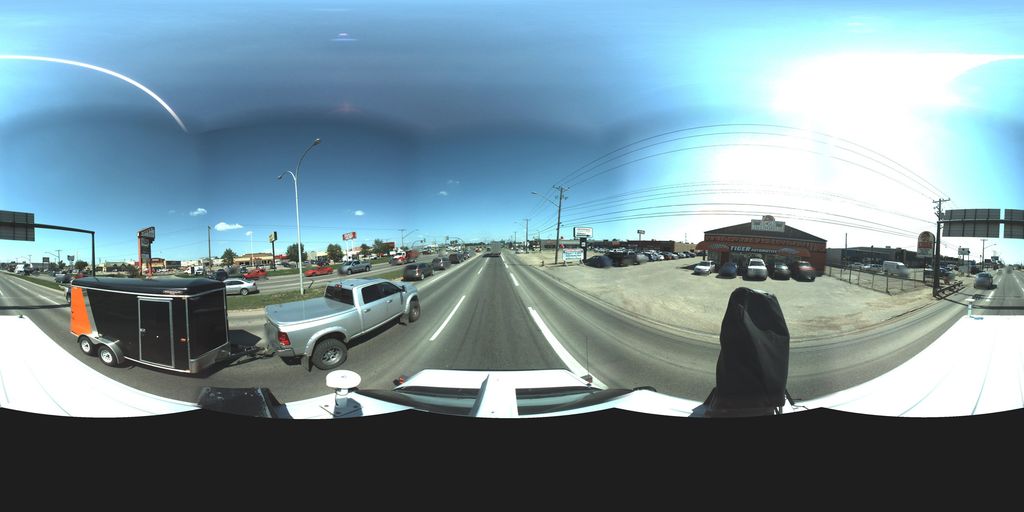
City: saskatoon